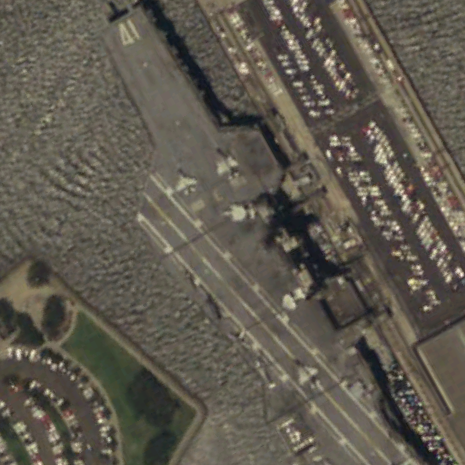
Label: aircraft_carrier